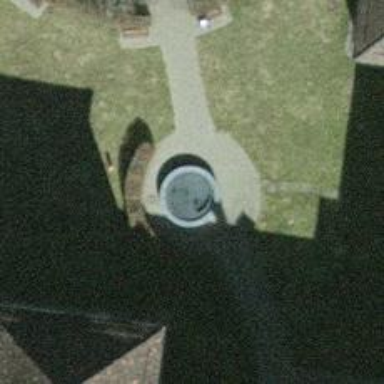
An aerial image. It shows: Beautiful fountain.